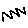
Label: zigzag